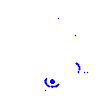
Particle: electron